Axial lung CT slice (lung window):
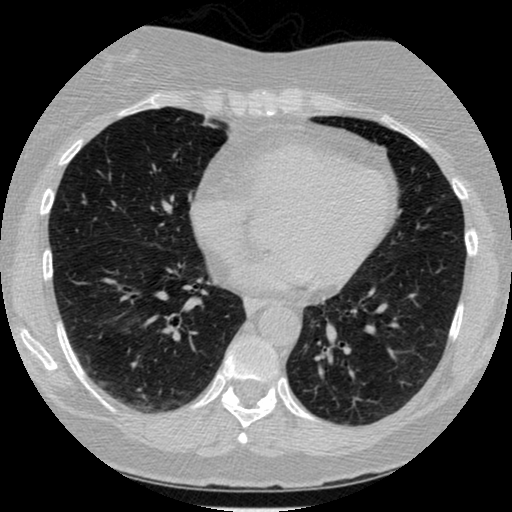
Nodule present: no